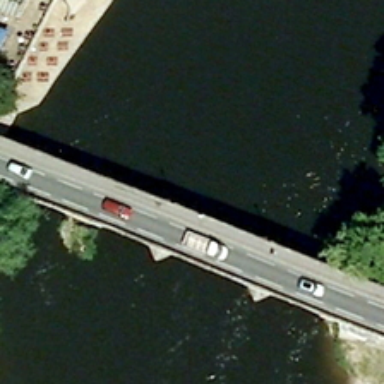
Several cars are running on a bridge .